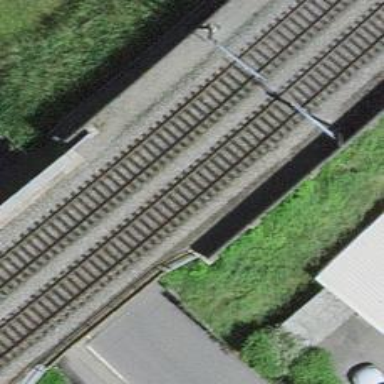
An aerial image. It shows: Single-track railway bridge with electrified contact line.